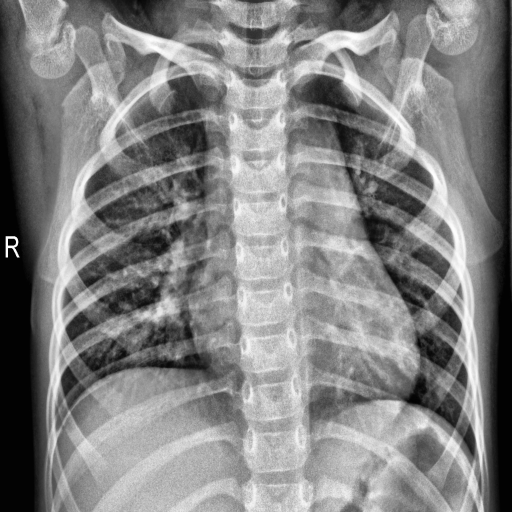
Finding: NORMAL